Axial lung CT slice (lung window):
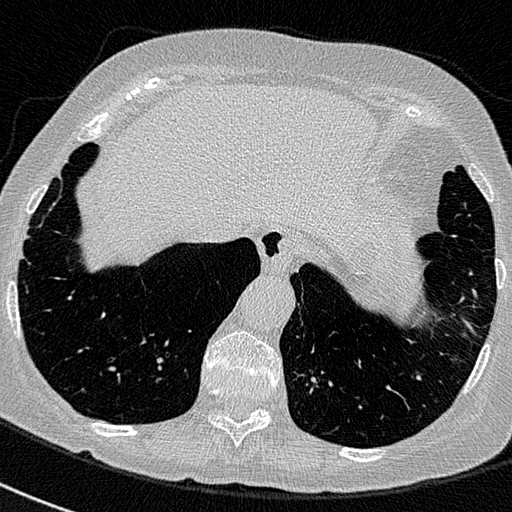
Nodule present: no